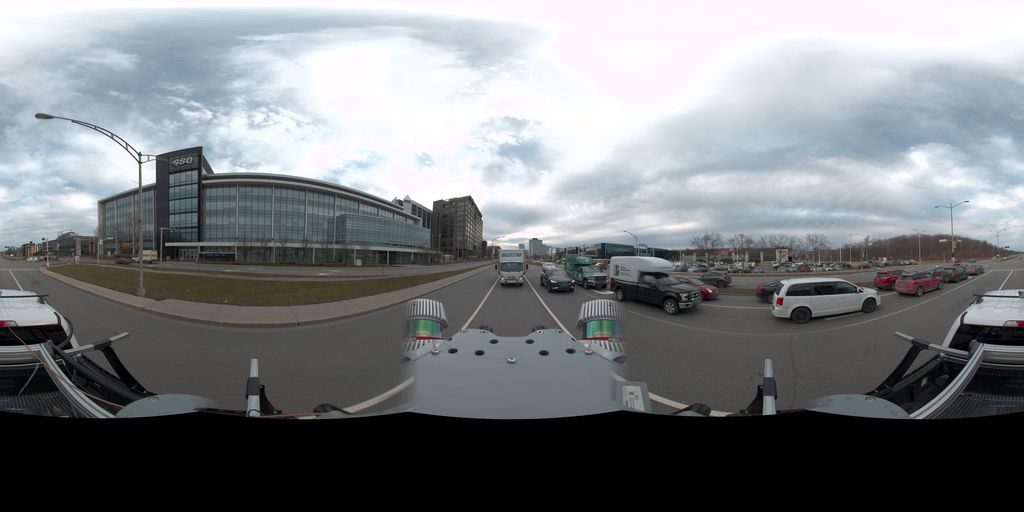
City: quebec_city